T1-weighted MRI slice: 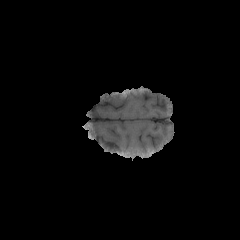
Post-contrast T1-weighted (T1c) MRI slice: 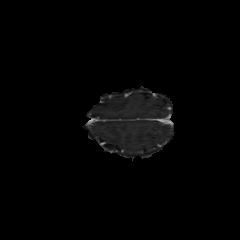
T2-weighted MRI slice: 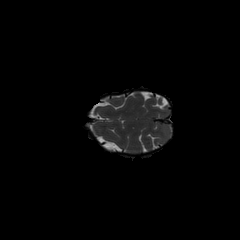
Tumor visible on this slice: no